Interaction volume radius: 10 \u00c5
Interaction volume height: 25 \u00c5
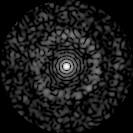
Disorder parameter: 0.8341